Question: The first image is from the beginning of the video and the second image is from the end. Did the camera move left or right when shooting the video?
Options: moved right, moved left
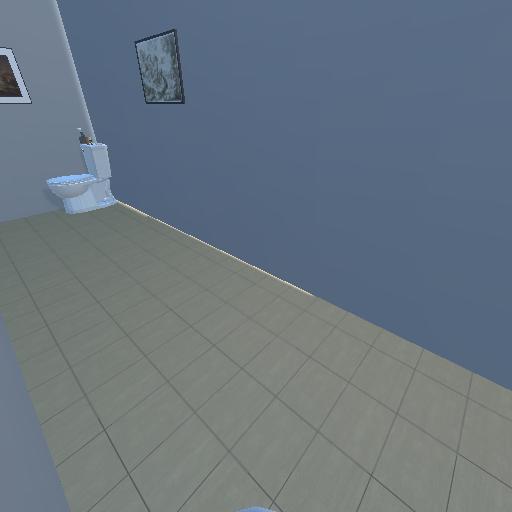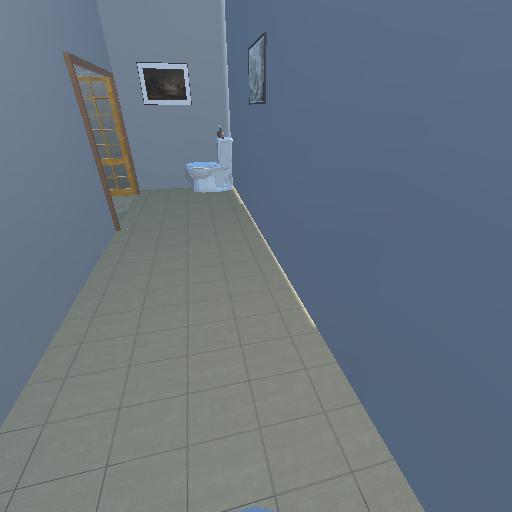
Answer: moved right